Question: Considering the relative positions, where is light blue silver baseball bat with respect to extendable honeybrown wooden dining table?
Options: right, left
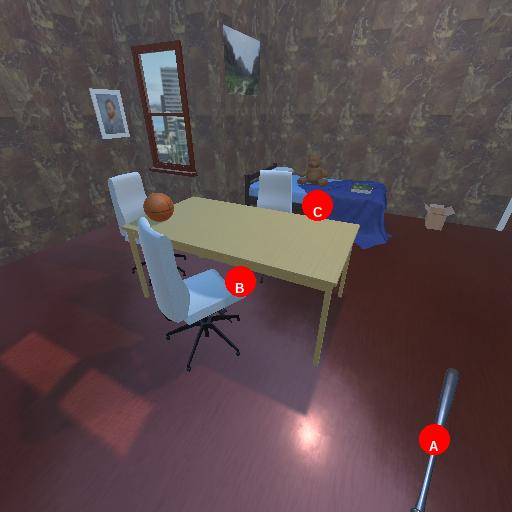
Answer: right